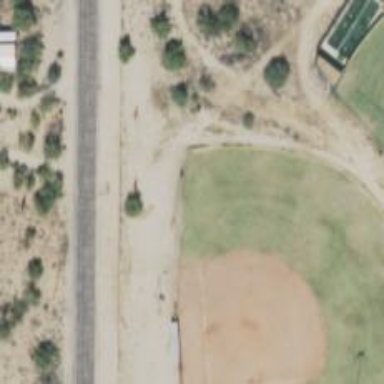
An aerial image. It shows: Baseball pitch for leisure and sports activities.